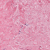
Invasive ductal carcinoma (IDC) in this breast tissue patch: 0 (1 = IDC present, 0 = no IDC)